Question: This is sort of a photoshop question, I suppose, but does anybody know how to make a nice looking heart that's recessed? Sort of like this one, except recessed:
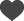
Answer: A basic letterpress effect can be achieved by having a white (or light coloured) drop shadow 1 point below the image. This is what is used in iOS for the status bar images and text, for example.
You may also want an inner shadow inside the top edge, and possibly a subtle gradient (darker at the top - note I have changed my mind on the gradient, but not updated the image!) instead of a solid background colour.
Here's a 5 minute bodge job done in Pixelmator. The inner shadow at the top is particularly amateurish, but I prefer drawing things like this in code!